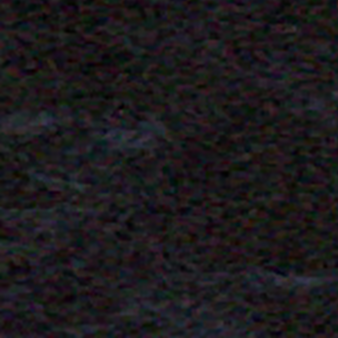
Label: other